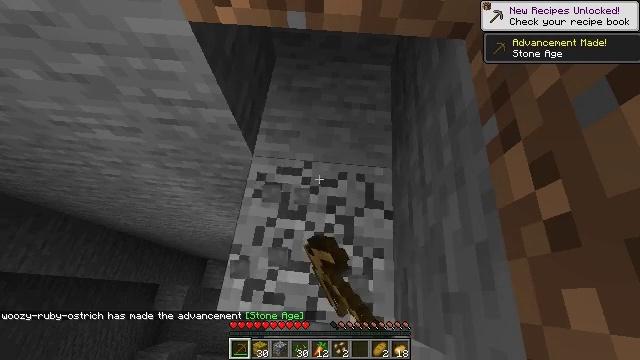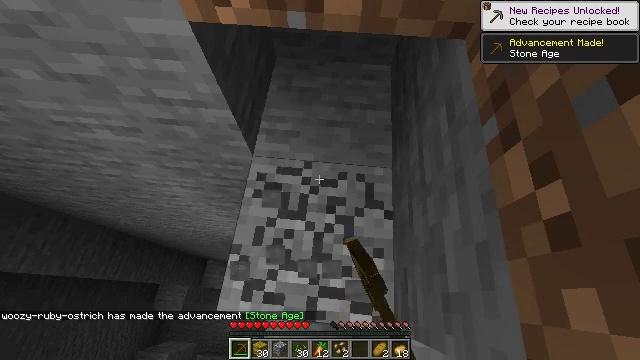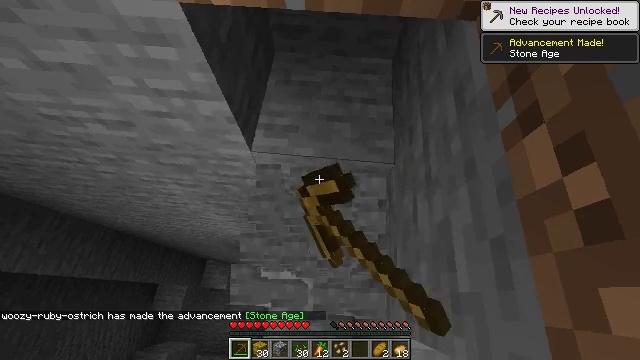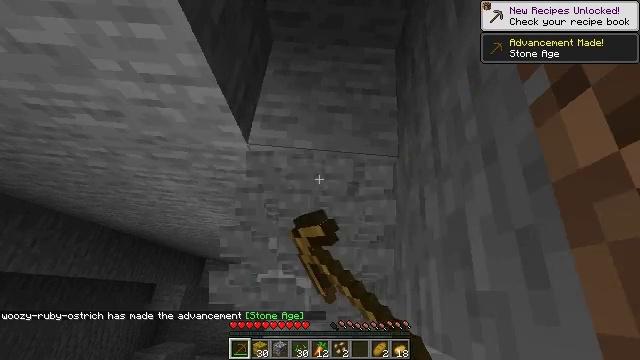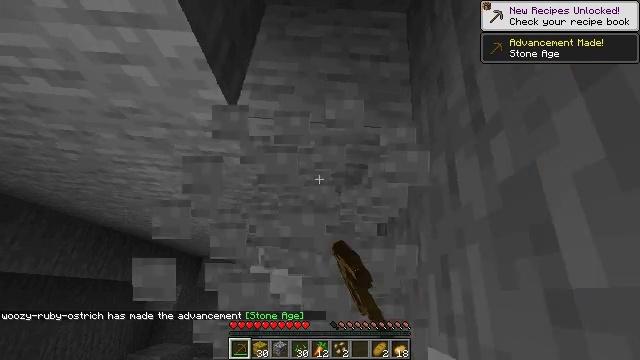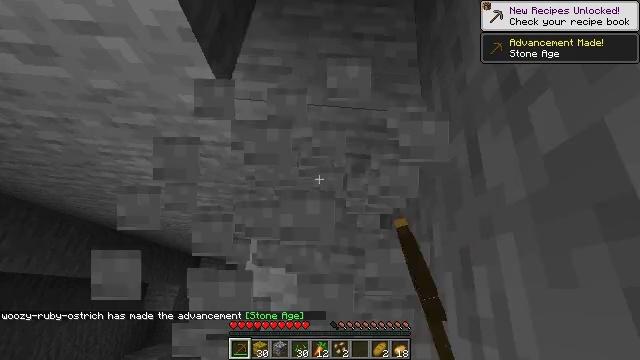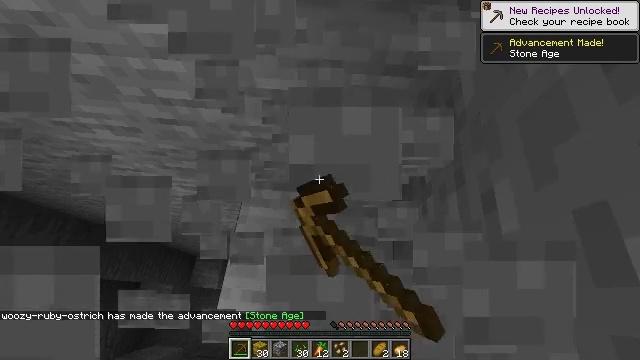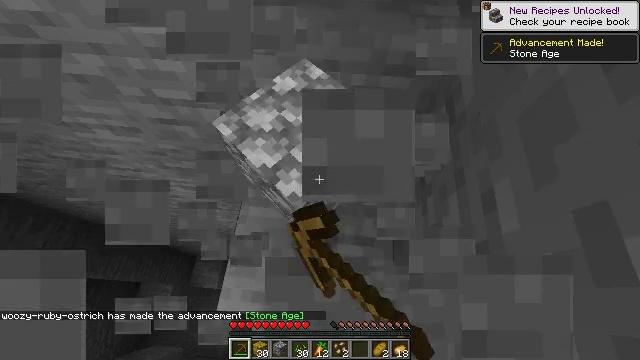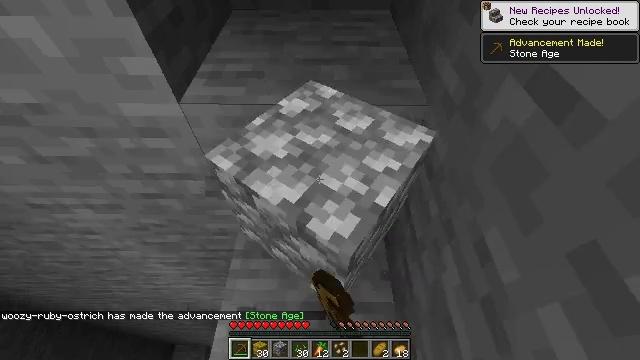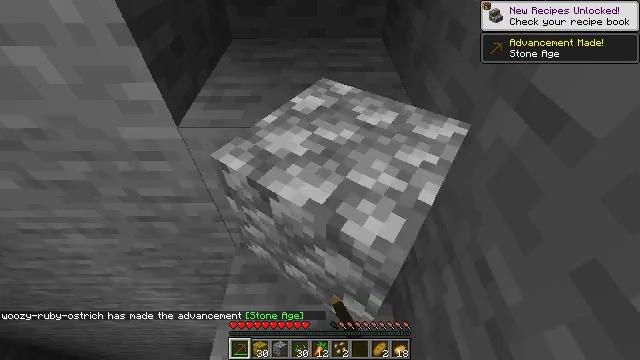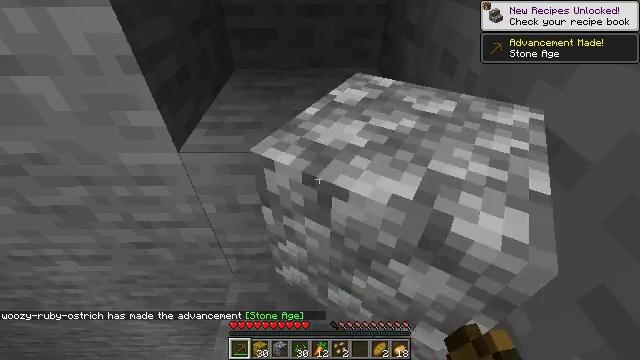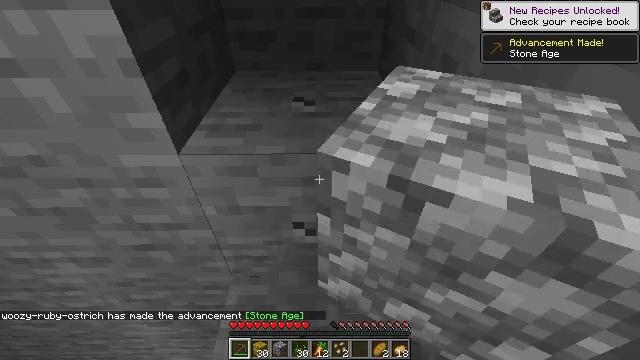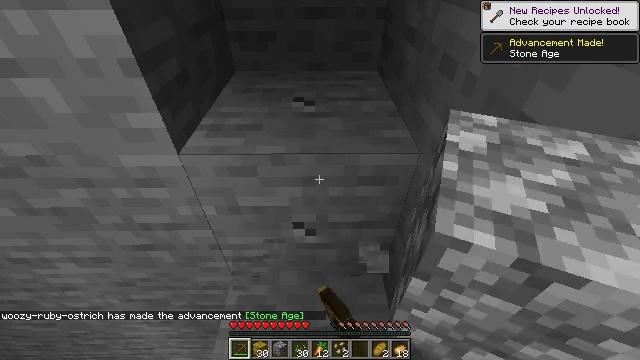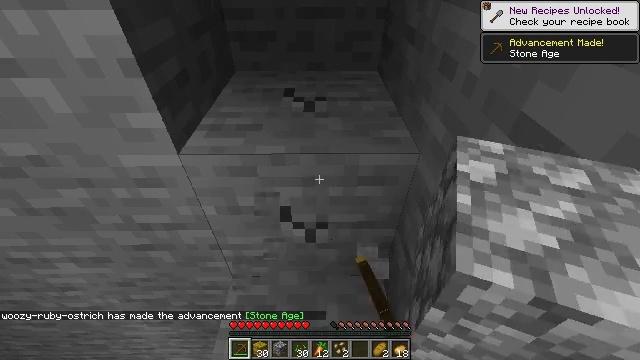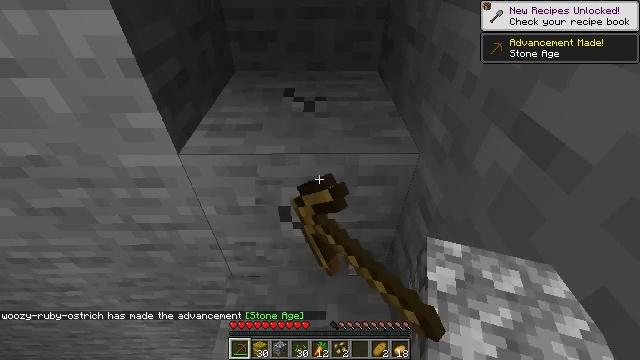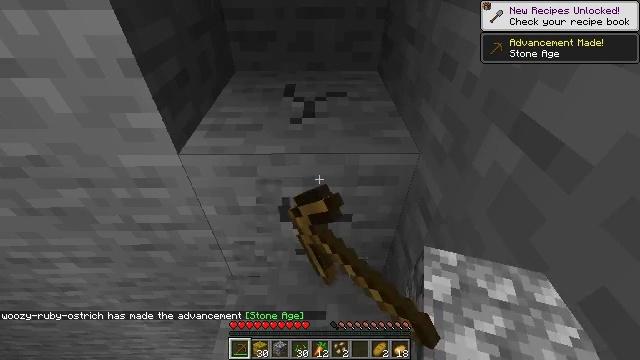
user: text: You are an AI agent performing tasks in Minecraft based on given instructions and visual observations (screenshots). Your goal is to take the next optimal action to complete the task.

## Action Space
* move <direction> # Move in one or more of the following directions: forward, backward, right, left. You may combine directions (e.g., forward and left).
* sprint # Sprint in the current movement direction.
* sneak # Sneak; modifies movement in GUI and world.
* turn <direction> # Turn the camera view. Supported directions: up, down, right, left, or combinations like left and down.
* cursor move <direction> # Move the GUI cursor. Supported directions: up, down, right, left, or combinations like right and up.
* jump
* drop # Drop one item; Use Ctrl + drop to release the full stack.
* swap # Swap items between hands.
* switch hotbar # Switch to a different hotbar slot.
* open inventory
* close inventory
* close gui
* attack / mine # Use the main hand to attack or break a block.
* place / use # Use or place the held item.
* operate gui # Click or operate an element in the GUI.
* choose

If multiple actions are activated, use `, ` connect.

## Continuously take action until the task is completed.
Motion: motion action
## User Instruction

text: Mine stone underground.
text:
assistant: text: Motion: attack / mine
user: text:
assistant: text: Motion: attack / mine
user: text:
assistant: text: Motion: attack / mine
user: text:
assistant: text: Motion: attack / mine
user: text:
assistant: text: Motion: attack / mine
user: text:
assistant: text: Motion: attack / mine
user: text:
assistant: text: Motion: attack / mine
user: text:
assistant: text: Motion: turn right and up, attack / mine
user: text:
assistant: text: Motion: turn up, attack / mine
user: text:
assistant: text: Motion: turn up, attack / mine
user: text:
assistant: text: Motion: attack / mine
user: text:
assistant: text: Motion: attack / mine
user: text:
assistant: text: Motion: attack / mine
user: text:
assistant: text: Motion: attack / mine
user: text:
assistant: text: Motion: attack / mine
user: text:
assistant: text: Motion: attack / mine
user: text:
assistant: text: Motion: attack / mine
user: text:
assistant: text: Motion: attack / mine
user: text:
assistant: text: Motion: attack / mine
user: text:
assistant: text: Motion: attack / mine
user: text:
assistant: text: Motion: attack / mine
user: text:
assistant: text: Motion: attack / mine
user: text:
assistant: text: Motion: attack / mine
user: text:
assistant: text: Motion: attack / mine
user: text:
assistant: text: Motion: attack / mine
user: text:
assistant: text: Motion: attack / mine
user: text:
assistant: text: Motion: attack / mine
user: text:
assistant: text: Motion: attack / mine
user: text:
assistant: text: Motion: attack / mine
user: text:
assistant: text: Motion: attack / mine